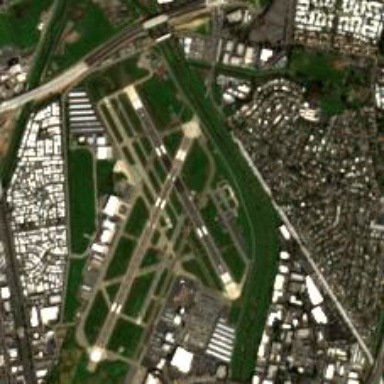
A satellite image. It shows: View of runway in airport.